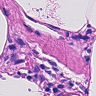
Metastatic tissue present: no